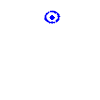
Particle: pion